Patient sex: M
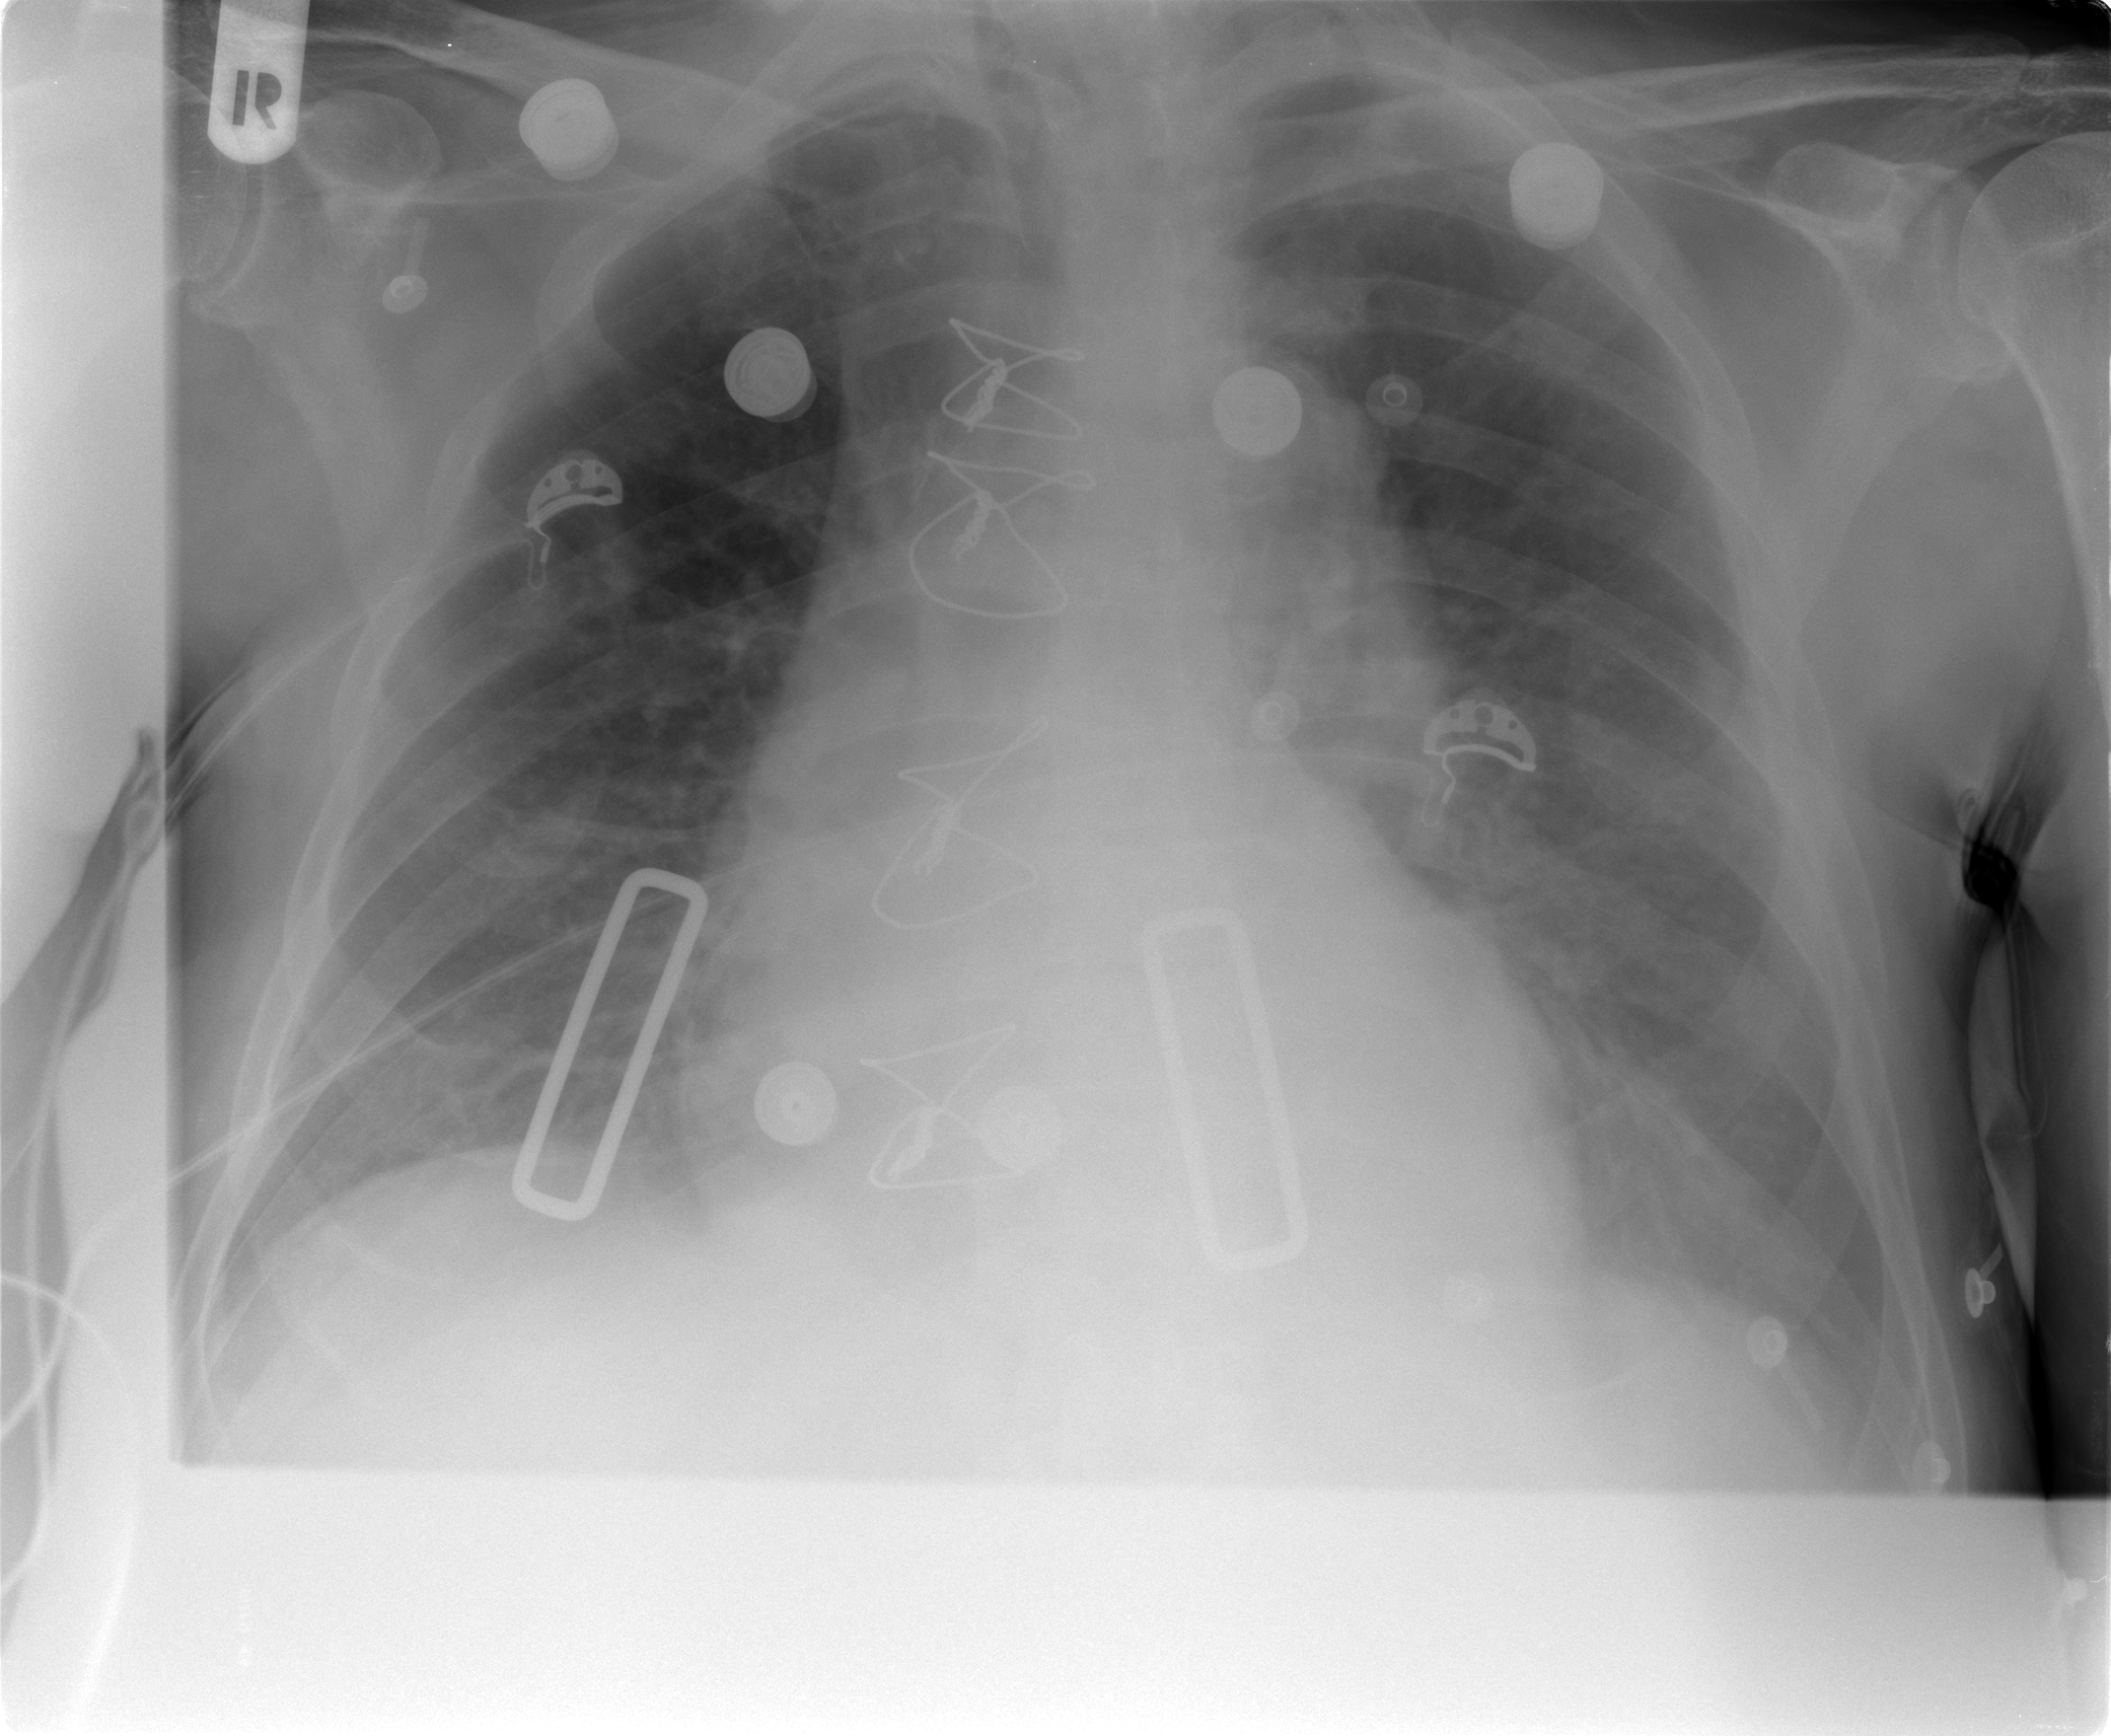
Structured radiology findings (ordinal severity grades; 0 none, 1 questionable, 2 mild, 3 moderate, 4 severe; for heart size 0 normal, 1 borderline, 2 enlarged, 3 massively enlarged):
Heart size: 1
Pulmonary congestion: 1
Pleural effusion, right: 0
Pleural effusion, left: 0
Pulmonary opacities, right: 0
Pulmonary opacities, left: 0
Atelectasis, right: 2
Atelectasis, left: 2